【题型】解答题　【知识点】解析几何　【难度】hard
已知椭圆
$\gamma: \frac{x^2}{a^2} + y^2 = 1$（常数 $a \ge 2$），点 $A(a,1)$，$B(-a,1)$，$O$ 为坐标原点。\\[5pt]
(1) 求椭圆离心率的取值范围；
\\[5pt]
(2) 若
$P$ 是椭圆 $\gamma$ 上任意一点，$\overrightarrow{OP} = m\overrightarrow{OA} + n\overrightarrow{OB}$，求 $m + n$ 的取值范围；\\[5pt]
(3) 设
$M(x_1,y_1)$，$N(x_2,y_2)$ 是椭圆 $\gamma$ 上的两个动点，满足 $k_{OM} \cdot k_{ON} = k_{OA} \cdot k_{OB}$，试探究 $\triangle OMN$ 的面积是否为定值，说明理由。\\[10pt]
【解答】
【答案】
\\[5pt]
(1)
$\left[\frac{\sqrt{3}}{2},1\right)$；\\[5pt]
(2)
$[-1,1]$；\\[5pt]
(3) 是定值，理由见解析
\\[10pt]

\noindent
【知识点】基本不等式求和的最小值、求椭圆的离心率或离心率的取值范围、求椭圆中的参数及范围、椭圆中的定值问题
\\[5pt]
【分析】
\\[5pt]
(1) 根据已知
$a \ge 2$，结合离心率公式化简计算；\\[5pt]
(2) 应用向量间关系结合基本不等式化简求范围即可；
\\[5pt]
(3) 应用斜率积的公式化简得出
$x_1^2 + x_2^2 = a^2$，结合三角形面积公式 $S = \frac{1}{2}|OM||ON|\sin\alpha = \frac{1}{2}\sqrt{x_1^2 + y_1^2} \cdot \sqrt{x_2^2 + y_2^2} \cdot \frac{|x_1y_2 - x_2y_1|}{\sqrt{x_1^2 + y_1^2} \cdot \sqrt{x_2^2 + y_2^2}}$ 结合点在椭圆上化简求值。\\[10pt]

\noindent
【详解】
\\[5pt]
(1) 由椭圆方程为
$\gamma: \frac{x^2}{a^2} + y^2 = 1$，\\[5pt]
则离心率
$e = \frac{c}{a} = \sqrt{1 - \frac{b^2}{a^2}} = \sqrt{1 - \frac{1}{a^2}}$，\\[5pt]
又
$a \ge 2$，\\[5pt]
所以
$e \in \left[\frac{\sqrt{3}}{2},1\right)$；\\[10pt]

\noindent
(2) 由已知得
$\overrightarrow{OP} = m\overrightarrow{OA} + n\overrightarrow{OB} = m(a,1) + n(-a,1) = (ma - na, m + n)$，\\[5pt]
又点
$P$ 是椭圆 $\gamma$ 上任意一点，\\[5pt]
则
$\frac{(ma - na)^2}{a^2} + (m + n)^2 = 1$，化简可得\\[5pt]
$m^2 + n^2 = \frac{1}{2} \Rightarrow (m + n)^2 \le 2 \cdot (m + n)^2 = 1$\\[5pt]
所以
$m + n \in [-1,1]$；\\[10pt]

\noindent
(3) 法一：由已知可得
$\frac{y_1}{x_1} \cdot \frac{y_2}{x_2} = -\frac{1}{a^2}$，即 $x_1x_2 = -a^2y_1y_2$，\\[5pt]
平方可得
$x_1^2x_2^2 = a^4y_1^2y_2^2$，\\[5pt]
又
$M,N$ 在椭圆 $\gamma$ 上，\\[5pt]
所以
$y_1^2 = 1 - \frac{x_1^2}{a^2} = \frac{a^2 - x_1^2}{a^2}$，$y_2^2 = 1 - \frac{x_2^2}{a^2} = \frac{a^2 - x_2^2}{a^2}$，\\[5pt]
所以
$x_1^2x_2^2 = (a^2 - x_1^2)(a^2 - x_2^2)$，\\[5pt]
化简可得
$x_1^2 + x_2^2 = a^2$，\\[5pt]
设
$\overrightarrow{OM}$ 与 $\overrightarrow{ON}$ 的夹角为 $\alpha$，\\[5pt]
则
$\cos\alpha = \frac{x_1x_2 + y_1y_2}{\sqrt{x_1^2 + y_1^2} \cdot \sqrt{x_2^2 + y_2^2}}$，则 $\sin\alpha = \sqrt{1 - \cos^2\alpha} = \frac{|x_1y_2 - x_2y_1|}{\sqrt{x_1^2 + y_1^2} \cdot \sqrt{x_2^2 + y_2^2}}$，\\[5pt]
所以
$\triangle OMN$ 的面积 $S = \frac{1}{2}|OM||ON|\sin\alpha = \frac{1}{2}\sqrt{x_1^2 + y_1^2} \cdot \sqrt{x_2^2 + y_2^2} \cdot \frac{|x_1y_2 - x_2y_1|}{\sqrt{x_1^2 + y_1^2} \cdot \sqrt{x_2^2 + y_2^2}}$\\[5pt]
$= \frac{1}{2}|x_1y_2 - x_2y_1| = \frac{1}{2}\sqrt{x_1^2y_2^2 + x_2^2y_1^2 - 2x_1x_2y_1y_2} = \frac{1}{2}\sqrt{x_1^2\left(1 - \frac{x_2^2}{a^2}\right) + x_2^2\left(1 - \frac{x_1^2}{a^2}\right) + \frac{2x_1^2x_2^2}{a^2}}$\\[5pt]
$= \frac{1}{2}\sqrt{x_1^2 + x_2^2} = \frac{a}{2}$，\\[5pt]
故
$\triangle OMN$ 的面积为定值；\\[10pt]

\noindent
方法二：由已知
$\frac{y_1}{x_1} \cdot \frac{y_2}{x_2} = -\frac{1}{a^2}$，即 $x_1x_2 = -a^2y_1y_2$，\\[5pt]
① 当直线
$MN$ 斜率不存在时，$x_1 = x_2$，$y_1 = -y_2$，则 $x_1^2 = a^2y_1^2$，\\[5pt]
又
$M$ 在椭圆 $\gamma$ 上，\\[5pt]
则
$y_1^2 = 1 - \frac{x_1^2}{a^2} = \frac{a^2 - x_1^2}{a^2}$，所以 $|x_1| = \frac{\sqrt{2}a}{2}$，$|y_1| = \frac{\sqrt{2}}{2}$，\\[5pt]
此时
$S_{\triangle OMN} = \frac{1}{2}|x_1| \cdot |2y_1| = \frac{a}{2}$；\\[10pt]

\noindent
② 当直线
$MN$ 斜率存在时，设直线 $MN$ 的方程为：$y = kx + t$，\\[5pt]
联立直线与椭圆
$\begin{cases}\frac{x^2}{a^2} + y^2 = 1\\y = kx + t\end{cases}$，\\[5pt]
得
$(1 + a^2k^2)x^2 + 2kta^2x + a^2(t^2 - 1) = 0$，\\[5pt]
则
$\Delta = (2kta^2)^2 - 4(1 + a^2k^2)[a^2(t^2 - 1)] = 4a^2(a^2k^2 + 1 - t^2) > 0$，\\[5pt]
$x_1 + x_2 = \frac{-2kta^2}{1 + a^2k^2}$，$x_1x_2 = \frac{a^2(t^2 - 1)}{1 + a^2k^2}$，\\[5pt]
$y_1y_2 = (kx_1 + t)(kx_2 + t) = k^2x_1x_2 + kt(x_1 + x_2) + t^2 = \frac{t^2 - a^2k^2}{1 - a^2k^2}$，\\[5pt]
则
$\frac{a^2(t^2 - 1)}{1 + a^2k^2} = -a^2 \cdot \frac{t^2 - a^2k^2}{1 - a^2k^2}$，即 $2t^2 = a^2k^2 + 1$，\\[5pt]
所以
$|MN| = \sqrt{1 + k^2}|x_1 - x_2| = \sqrt{1 + k^2}\sqrt{(x_1 + x_2)^2 - 4x_1x_2}$\\[5pt]
$= \sqrt{1 + k^2} \cdot \sqrt{\frac{4a^2(a^2k^2 + 1 - t^2)}{(1 + a^2k^2)^2}}$\\[5pt]
$= \sqrt{1 + k^2} \cdot \sqrt{\frac{4a^2 \cdot t^2}{(2t^2)^2}} = \sqrt{1 + k^2} \cdot \frac{a}{|t|}$，\\[5pt]
点
$O$ 到直线 $MN$ 的距离 $d = \frac{|t|}{\sqrt{1 + k^2}}$，\\[5pt]
所以
$S_{\triangle OMN} = \frac{1}{2}|MN| \cdot d = \frac{1}{2}\sqrt{1 + k^2} \cdot \frac{a}{|t|} \cdot \frac{|t|}{\sqrt{1 + k^2}} = \frac{a}{2}$，\\[5pt]
所以
$\triangle OMN$ 的面积为定值。\\[10pt]

\noindent
【点睛】关键点点睛：面积定值关键是应用点在椭圆上
$y_1^2 = 1 - \frac{x_1^2}{a^2} = \frac{a^2 - x_1^2}{a^2}$，$y_2^2 = 1 - \frac{x_2^2}{a^2} = \frac{a^2 - x_2^2}{a^2}$
 代入面积公式化简求值即可。
\end{document}
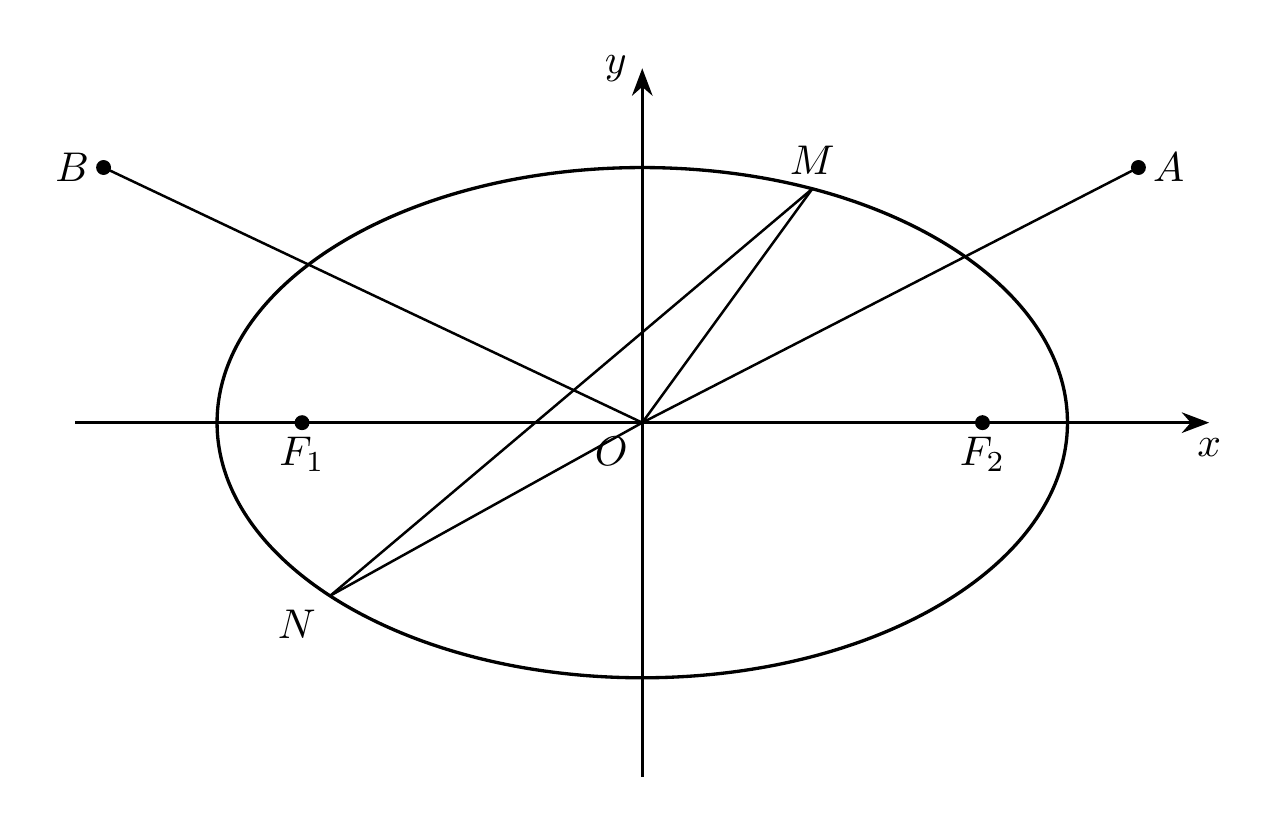